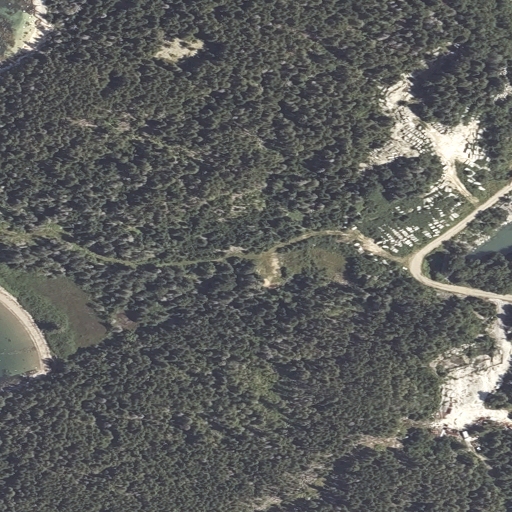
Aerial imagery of island in Maine named Crotch Island containing evergreen forest, herbaceous wetlands, medium intensity development, woody wetlands, high intensity development, grassland, shrub, mixed forest, low intensity development, and open water